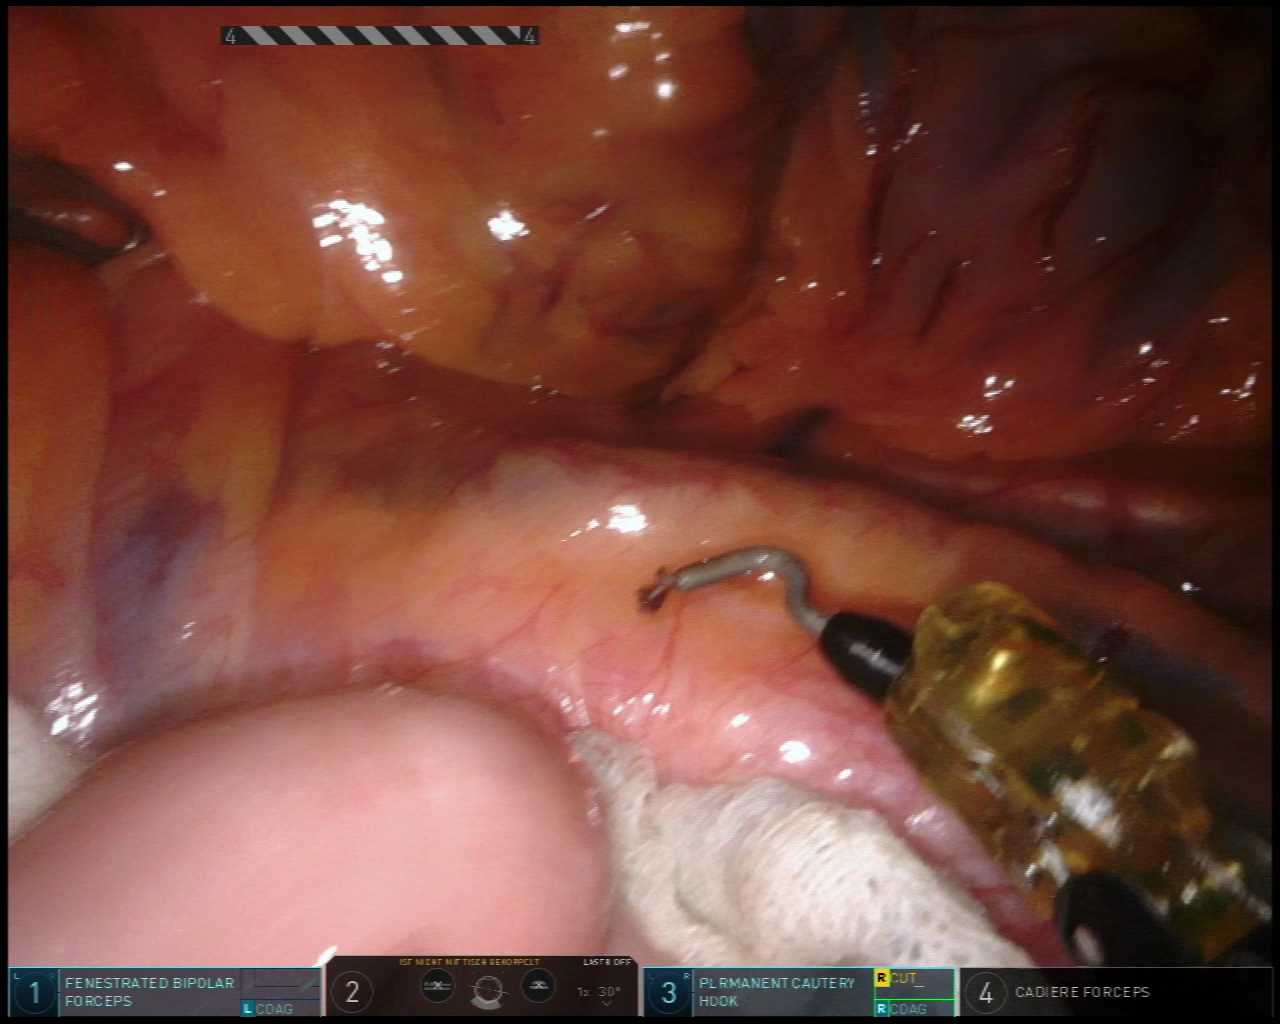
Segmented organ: intestinal_veins
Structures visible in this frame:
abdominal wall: no
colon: yes
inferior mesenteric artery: no
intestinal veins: yes
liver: no
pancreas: no
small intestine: yes
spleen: no
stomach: no
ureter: no
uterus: no
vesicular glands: no